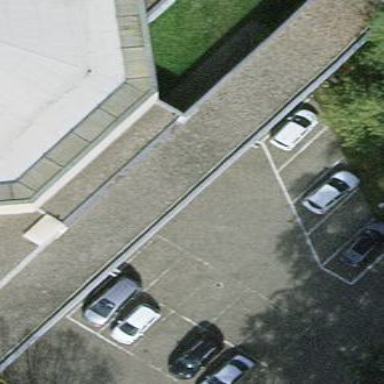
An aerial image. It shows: View of roof of building.